Field crop: tomato
Growth stage: 1
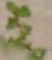
Species: portulaca